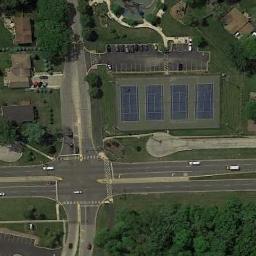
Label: tennis_court